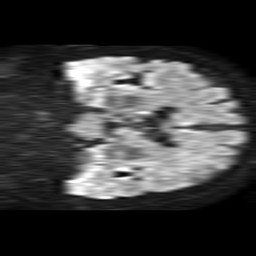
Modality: TRACE
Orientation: coronal
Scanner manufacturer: philips
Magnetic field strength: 1.5 T
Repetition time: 4.6 s
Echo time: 0.08517 s